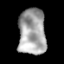
Tissue: lung
Cell type: Epithelial cells
Senescence score: 0.1609
Nuclear area (px): 1247
Mean DAPI intensity: 164.021